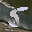
Label: 5